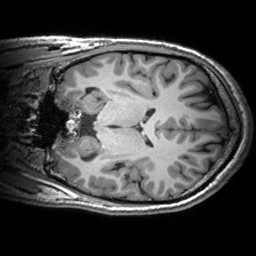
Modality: T1w
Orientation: coronal
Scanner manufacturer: siemens
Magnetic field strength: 3 T
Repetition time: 2.53 s
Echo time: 0.00299 s